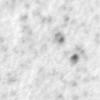
Label: no_change